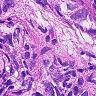
Metastatic tissue present: yes